Question: 'PhpStorm' doesn't recognize 'Exception' from some reason. The code executes fine, but I cannot "go to" code (which should send me to 'Core_c.php'):

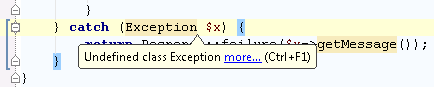
Answer: Windows OS has "try rebooting the OS" advice which helps in a lot of "does not work / suddenly stopped working" scenarios.
is the one for PhpStorm, especially after IDE/OS crash or after upgrading your IDE to a newer version.
P.S.
I had to make up some text, otherwise it's too short for an answer.